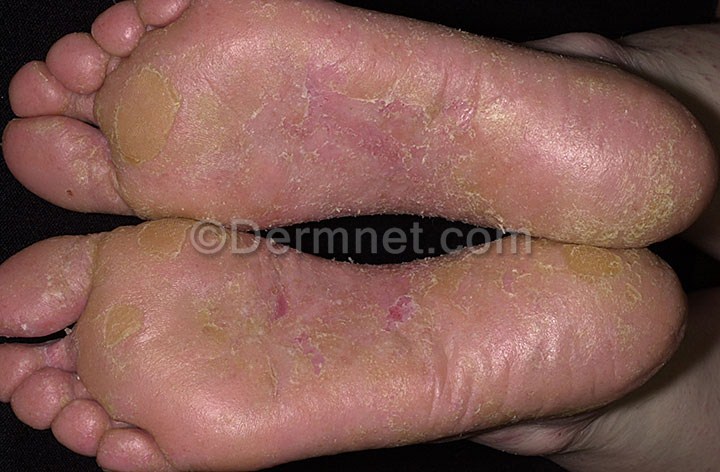
Disease: Poison Ivy Photos and other Contact Dermatitis